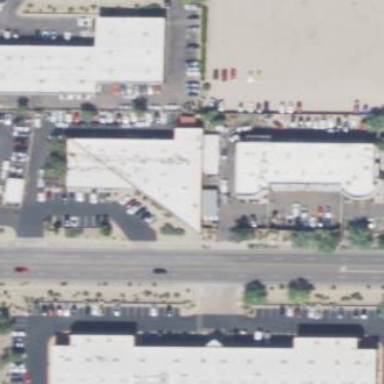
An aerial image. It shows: Building used as car repair shop.